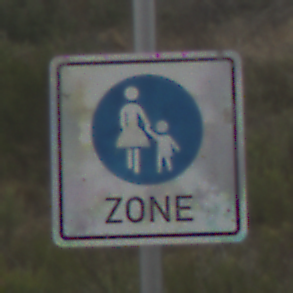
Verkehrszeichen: BeginnFussgaengerzone
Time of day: Midday
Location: Outdoor (Nature)
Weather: Overcast
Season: NotSpecified
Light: Natural